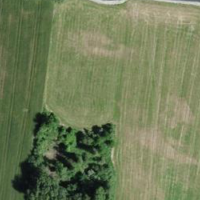
EUNIS habitat code: 57
Species observed at this site:
Dactylorhiza majalis